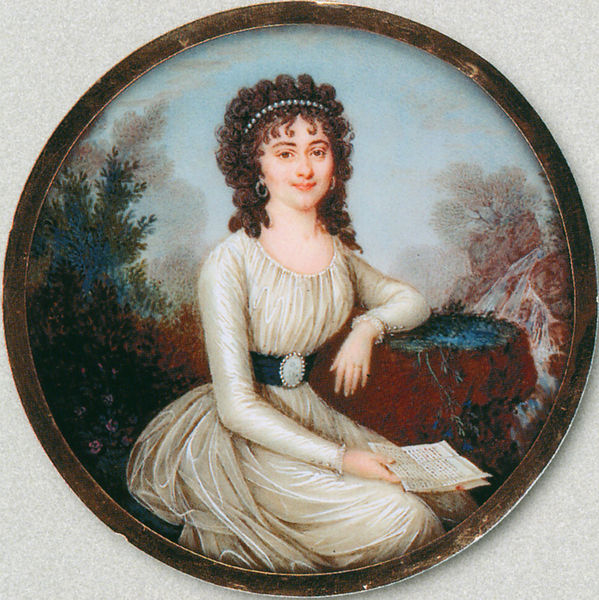
Titel: Junge Dame in weißem Kleid in felsiger Landschaft ursprünglich auf Dosendeckel montiert
Künstler: Jean Baptiste Soyer
Institution: Celle, Bomann-Museum
Schlagwörter: blau, gemälde, hand, himmel, wasser, weiß, fluss, grün, landschaft, sitzen, ausschnitt, blume, blumen, braun, busen, frau, kleid, mund, nase, ohrring, schwarz, tisch, dame, gürtel, jung, arm, augen, falten, gesicht, haarschmuck, rahmen, ärmel, bildnis, portrait, porträt, öl, bach, natur, strauch, busch, einsam, gewässer, gewand, haare, ohrringe, pflanzen, brünett, diadem, front, frontal, haarreif, locken, perle, perlen, potrait, wasserfall, kreis, rund, tondo, garten, lächeln, papier, fels, kette, romantik, lesen, allein, aufstützen, knöpfe, gewächs, freude, schnalle, außen, zettel, draußen, brief, reif, freundlich, siegel, damenporträt, miniatur, gemme, siegellack, alleie